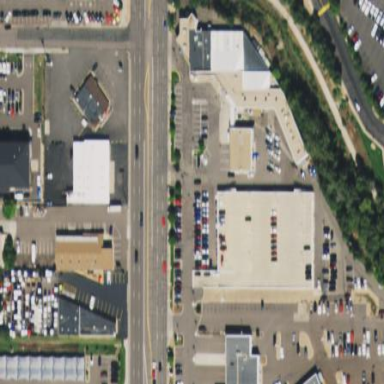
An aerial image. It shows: Building housing car shop.